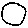
Label: circle